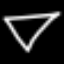
Label: diamond